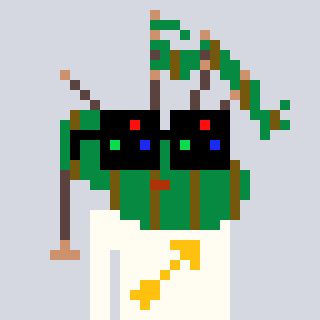
a pixel art character with square black sunglasses, a bagpipe-shaped head and a grayscale-colored body on a cool background